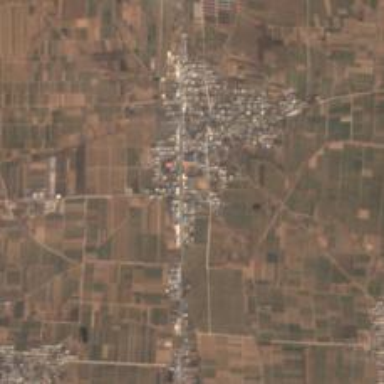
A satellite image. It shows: Ethnic township within town.